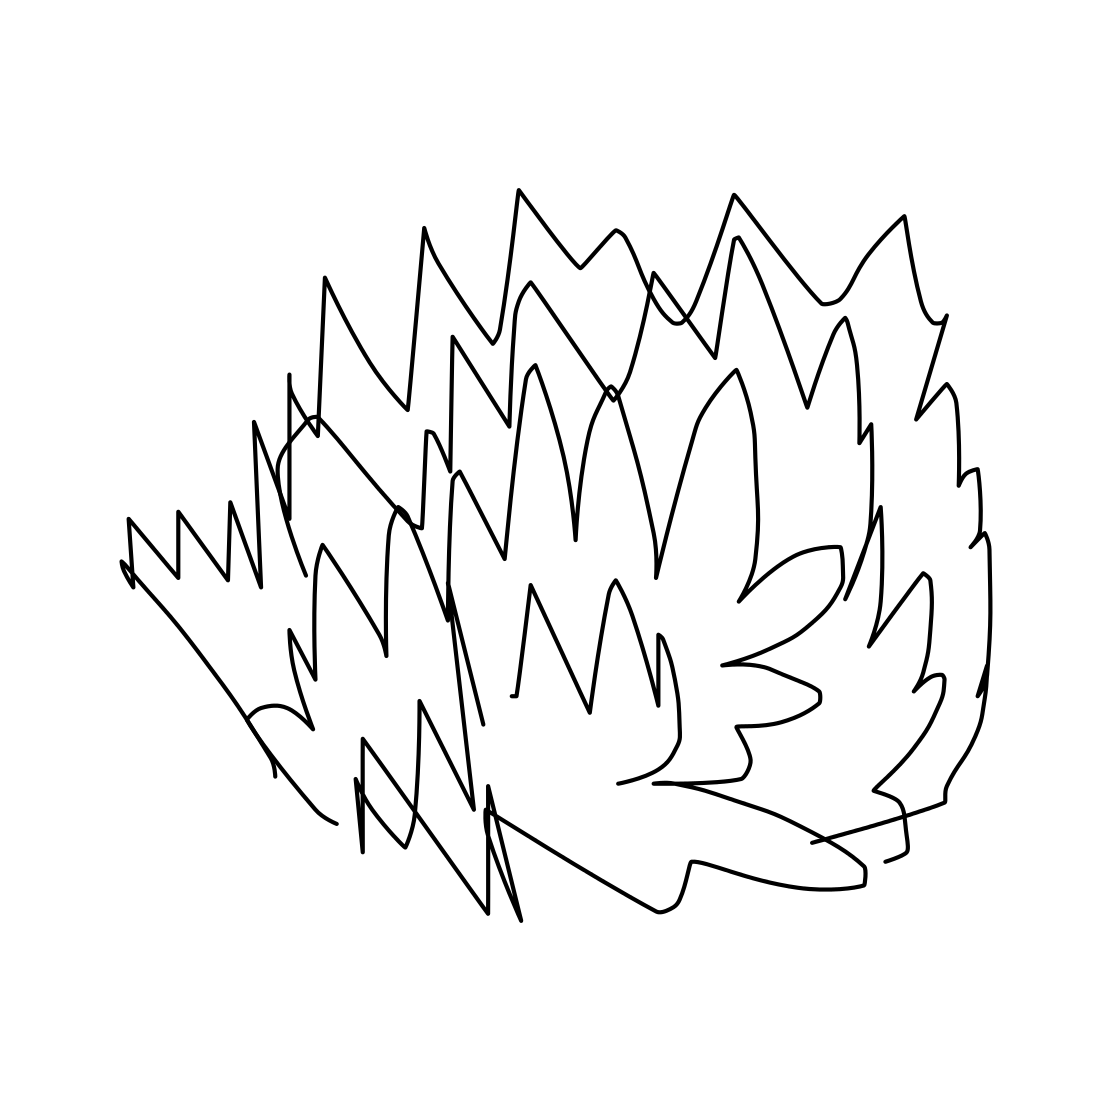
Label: bush